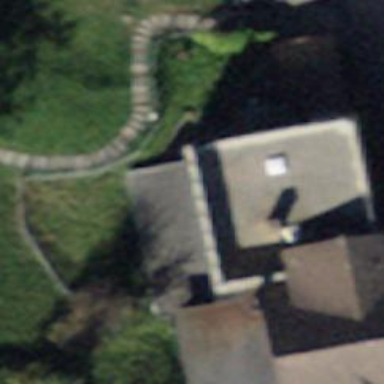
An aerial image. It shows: Road with steps.